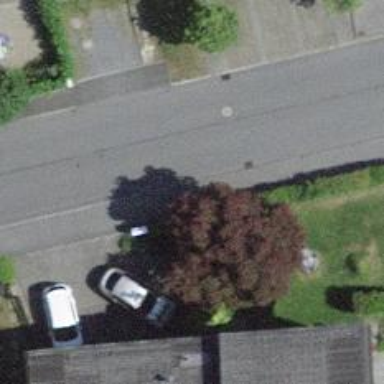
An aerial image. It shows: Sidewalk.